Interaction volume radius: 10 \u00c5
Interaction volume height: 15 \u00c5
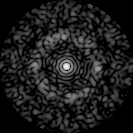
Disorder parameter: 0.8443